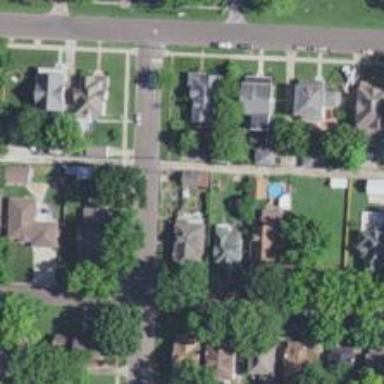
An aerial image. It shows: Alley classified as service road.